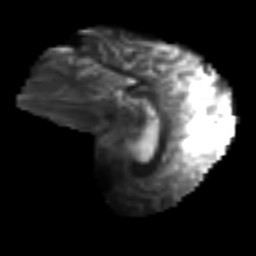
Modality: T2w
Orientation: sagittal
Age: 47
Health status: ill
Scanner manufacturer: philips
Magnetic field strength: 3 T
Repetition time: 9 s
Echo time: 0.127 s